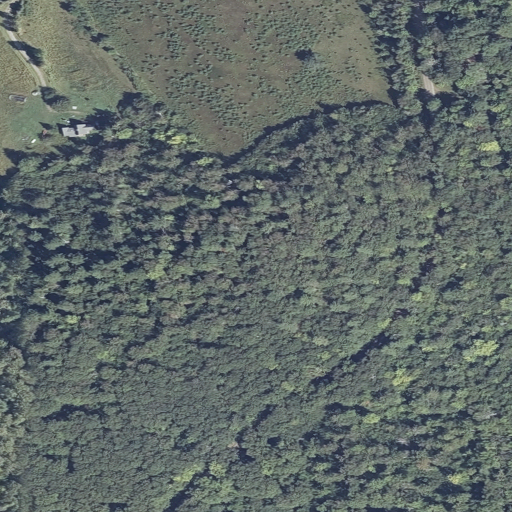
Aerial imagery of mountain in Maine named Crummett Mountain containing deciduous forest, mixed forest, open development, pasture, and medium intensity development